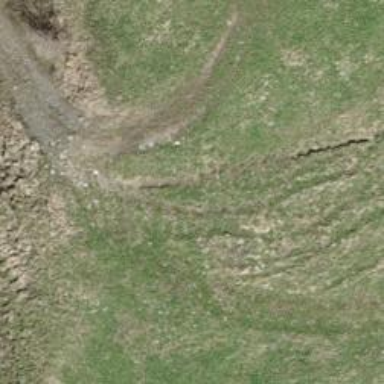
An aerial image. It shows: Grass track with grade5 track type.